Горизонтальная ось $O O^{\prime}$ может свободно вращаться в подшипниках. Перпендикулярно к ней симметрично прикреплены три одинаковые легкие спицы, составляющие друг с другом угол $120^{\circ}$. На концы спиц насажены одинаковые маленькие шарики $A$, $B$ и $C$. К шарику $A$ на длинной нерастяжимой легкой нити подвешен груз массы $m$. В первом эксперименте ось $O O^{\prime}$ повернули так, что спица с шариком $A$ оказалась горизонтальной (см. рисунок ниже).  После того как систему отпустили без начальной скорости, груз $m$ начал опускаться с ускорением $a_{1}$. Во втором эксперименте ось $O O^{\prime}$ повернули так, что шарики $A$ и $B$ оказались на одной высоте (см. рисунок ниже).
Каким будет ускорение $a_{2}$ груза $m$ сразу после того, как систему вновь отпустят без начальной скорости?
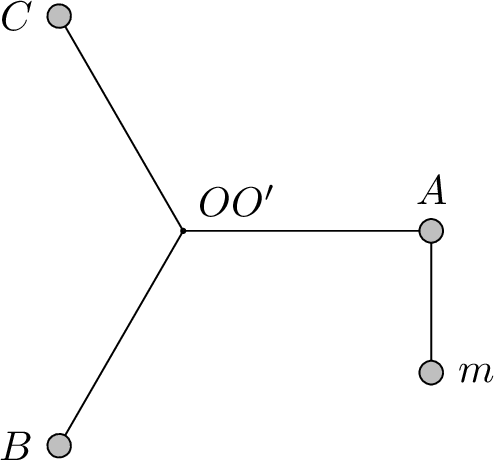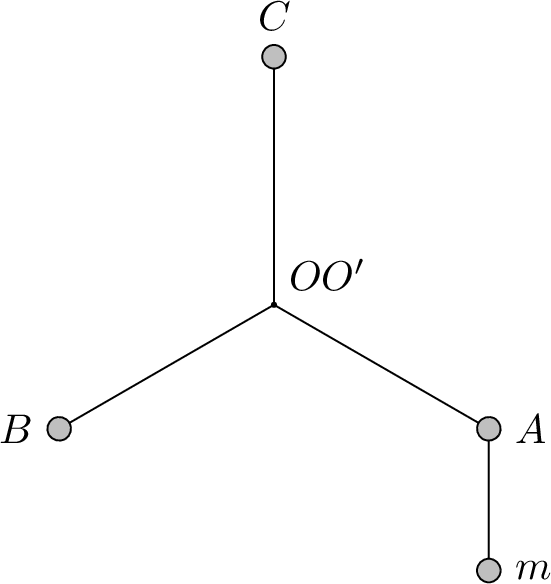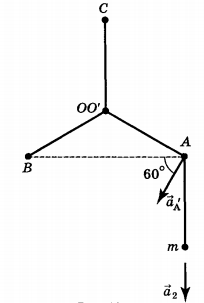
Решение: В первом эксперименте ускорение $\vec{a}_{1}$ груза и ускорение $\vec{a}_{A}$ шарика $A$ направлены вертикально вверх и равны по модулю, так как длина $L$ нити не меняется.Пусть масса всех трех шариков равна $M$. По закону сохранения энергии$$\frac{m g a_{1} \Delta t^{2}}{2}=\frac{M\left(a_{A} \Delta t\right)^{2}}{2}+\frac{m\left(a_{1} \Delta t\right)^{2}}{2}. \qquad (1)$$После преобразований $(1)$ получим $m g=M a_{1}+m a_{1}$, откуда$$\frac{M}{m}=\frac{g-a_{1}}{a_{1}}. \qquad (2)$$Во втором эксперименте проекция ускорения $\vec{a}_{A}^{\prime}$ шарика $A$ на вертикальную ось равна ускорению $a_{2}$ шарика массы $m$ (см. рисунок).  $$a_{A}^{\prime} \sin 60^{\circ}=a_{2} \text { или } a_{A}^{\prime}=\frac{2 a_{2}}{\sqrt{3}}. \qquad (3)$$По закону сохранения энергии$$\frac{m g a_{2} \Delta t^{2}}{2}=\frac{M\left(a_{A}^{\prime} \Delta t\right)^{2}}{2}+\frac{m\left(a_{2} \Delta t\right)^{2}}{2}. \qquad (4)$$С учетом $(3)$ выражение $(4)$ примет вид$$\frac{M}{m}=\frac{3\left(g-a_{2}\right)}{4 a_{2}}. \qquad (5)$$Приравнивая выражения $(2)$ и $(5)$, получим$$a_{2}=\frac{3 g a_{1}}{4 g-a_{1}}.$$
Ответ: $$ a_{2}=\frac{3 g a_{1}}{4 g-a_{1}}. $$
Темы:
T, Механика, Динамика, Всероссийские, Вращательное движение